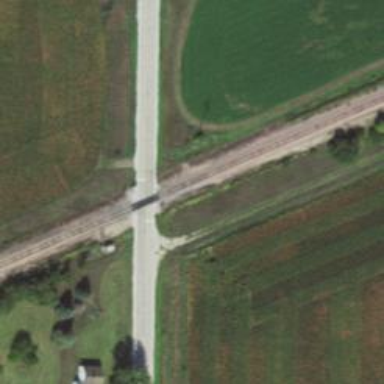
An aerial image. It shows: Railway track.